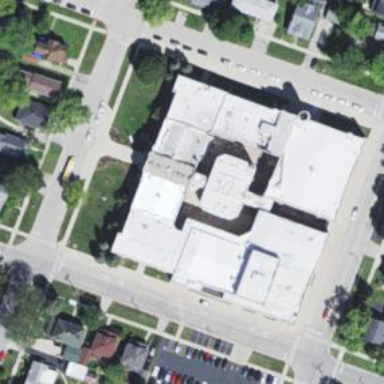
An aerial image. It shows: School.